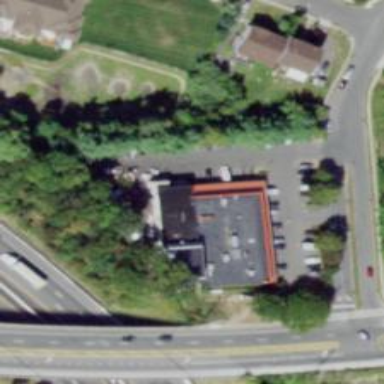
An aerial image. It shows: Supermarket.